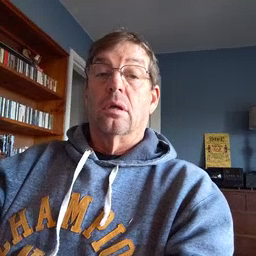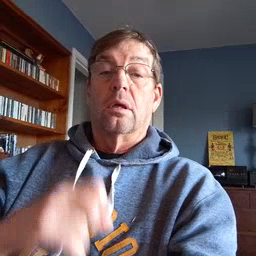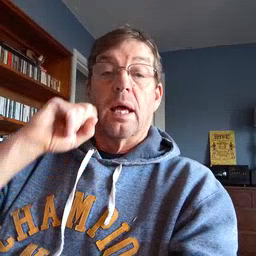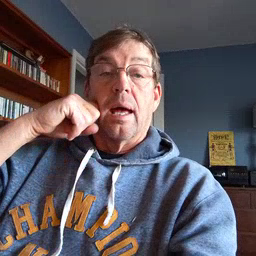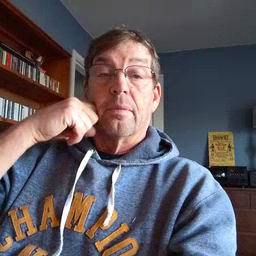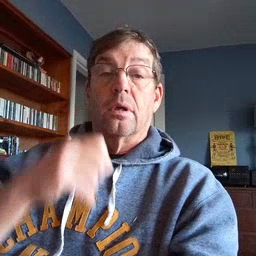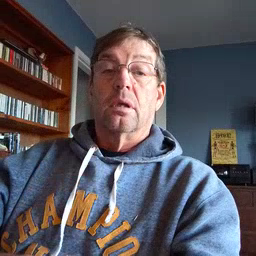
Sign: apple